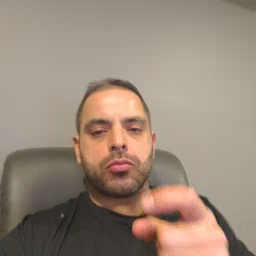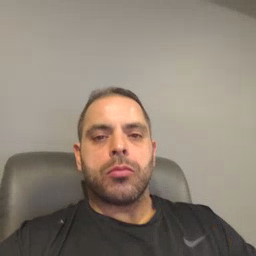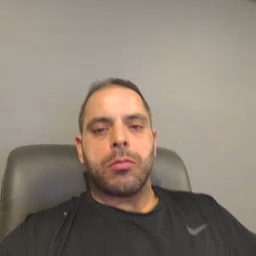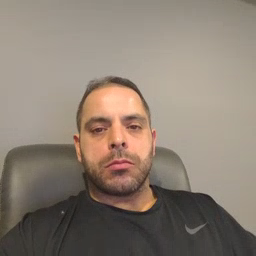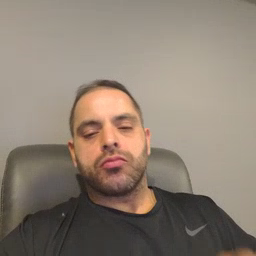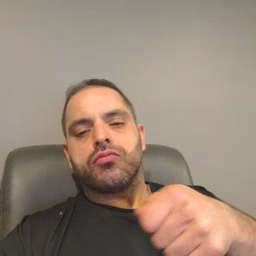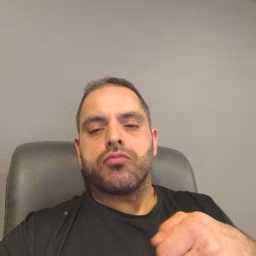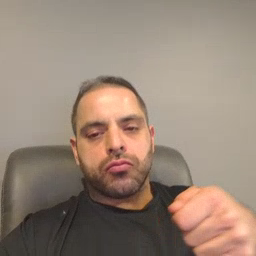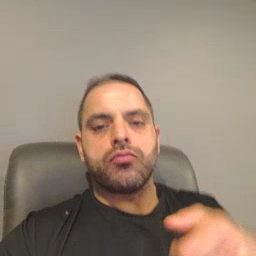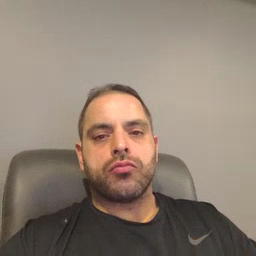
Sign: vacuum